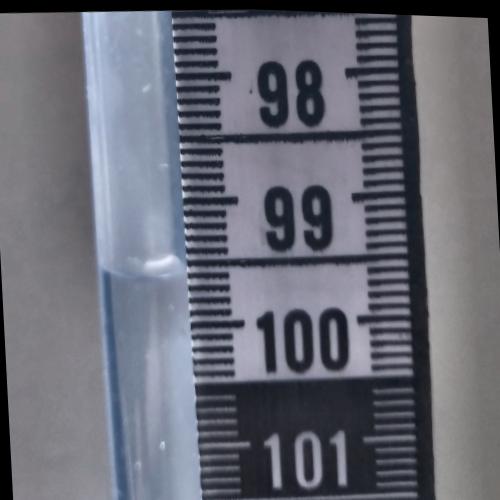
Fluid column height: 99.6 cm